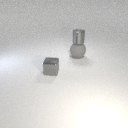
large gray rubber sphere below small gray metal cylinder